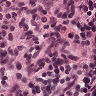
Metastatic tissue present: no